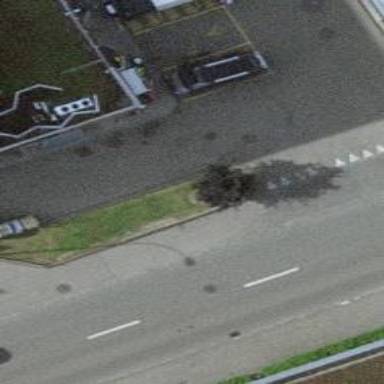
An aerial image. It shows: Post box.